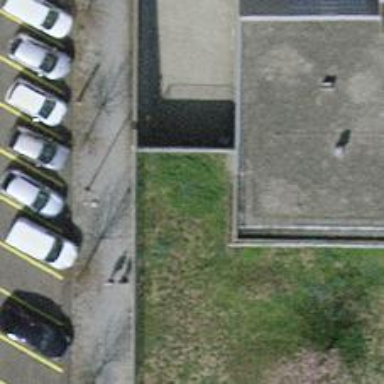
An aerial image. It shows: Parking entrance.